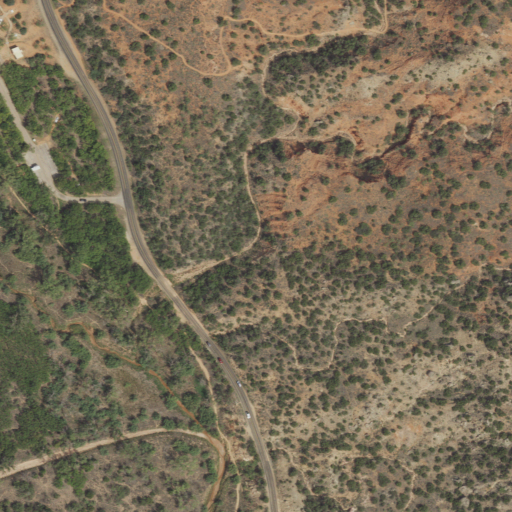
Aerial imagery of valley in Texas named Burnt Draw containing shrub, open development, deciduous forest, woody wetlands, low intensity development, evergreen forest, and grassland